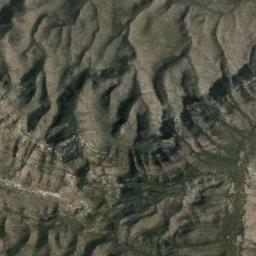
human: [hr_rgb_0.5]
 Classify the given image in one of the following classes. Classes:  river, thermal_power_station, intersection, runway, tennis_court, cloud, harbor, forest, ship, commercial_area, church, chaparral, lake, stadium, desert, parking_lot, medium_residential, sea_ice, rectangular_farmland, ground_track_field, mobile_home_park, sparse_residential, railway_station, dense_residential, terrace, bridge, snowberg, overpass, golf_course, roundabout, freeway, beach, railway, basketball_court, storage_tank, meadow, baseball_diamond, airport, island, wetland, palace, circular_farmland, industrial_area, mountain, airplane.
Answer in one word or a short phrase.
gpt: mountain